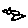
Label: bird